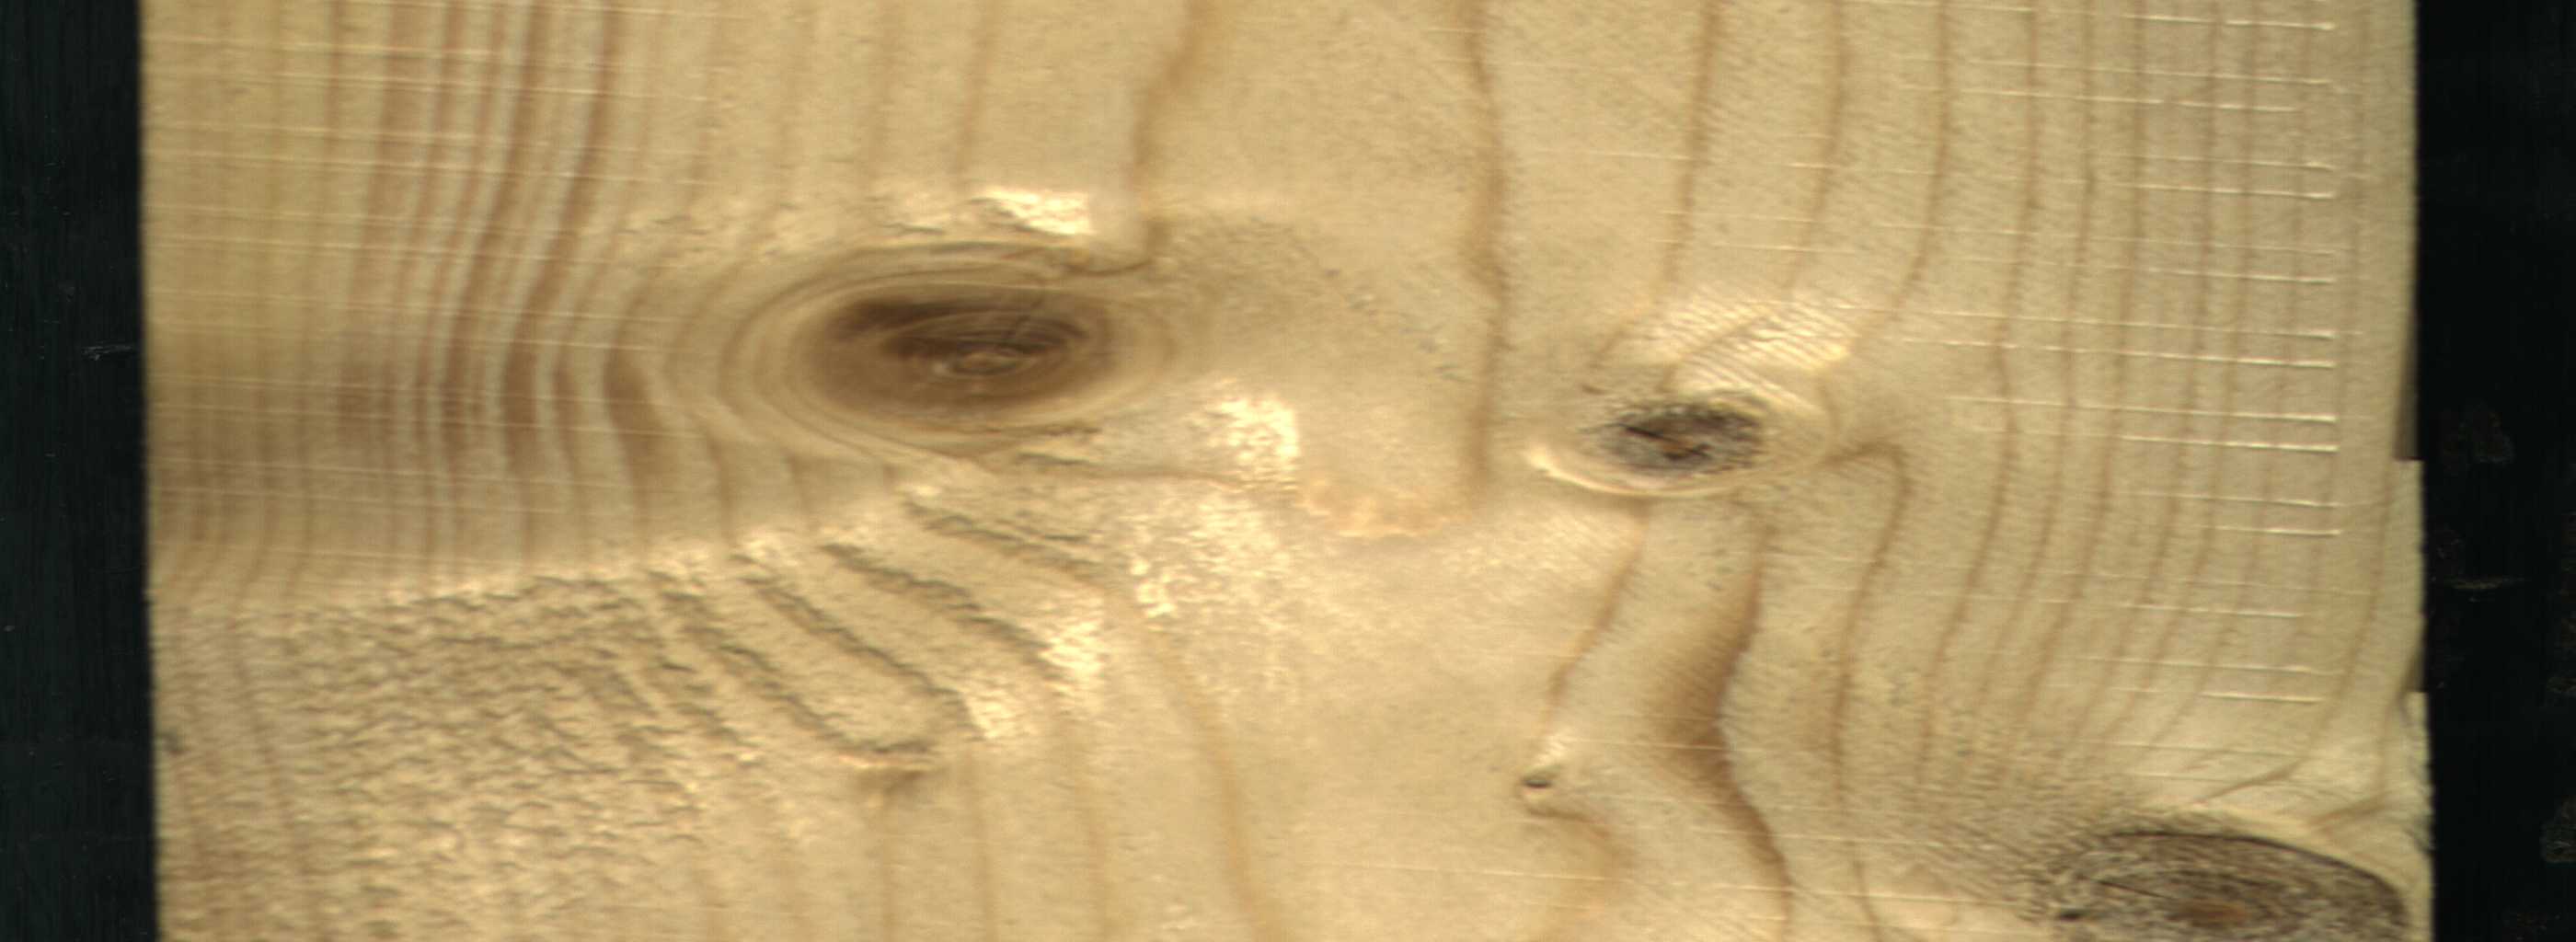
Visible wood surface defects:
Live_Knot
Live_Knot
Live_Knot